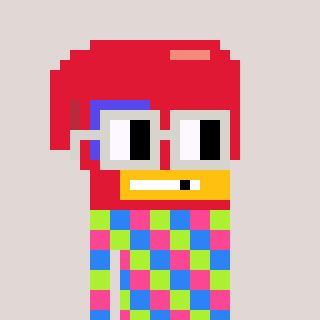
a pixel art character with square light gray glasses, a boxing glove-shaped head and a teal-colored body on a warm background